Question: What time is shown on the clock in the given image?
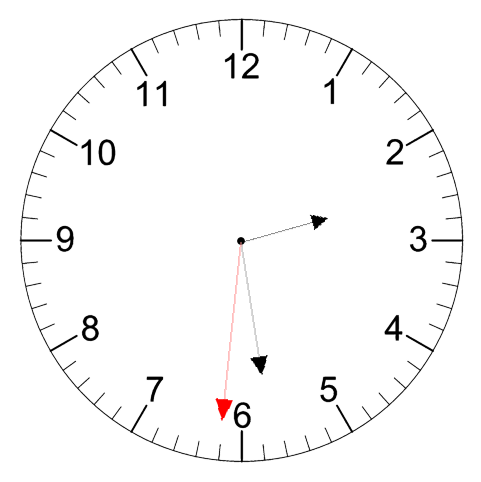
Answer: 02:28:31